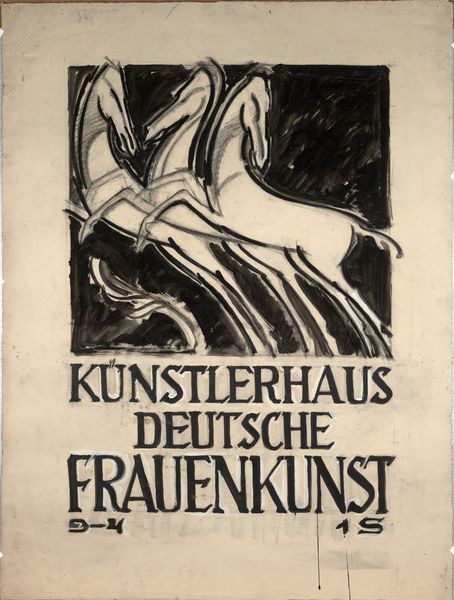
Titel: KÜNSTLERHAUS; DEUTSCHE FRAUENKUNST
Künstler: Johanna Kampmann-Freund
Standort: Wien
Institution: Albertina, Wien
Schlagwörter: weiß, frauen, bewegung, schwarz, zeichnung, tier, tiere, schlank, drei, blatt, pferd, pferde, sprung, schrift, werbung, jugendstil, tusche, buch, druck, titel, schwarzweiß, text, buchstaben, dynamik, plakat, titelblatt, worte, reklame, schimmel, titelbild, ausstellung, diagonal, springen, nüstern, einladung, galopp, aufbäumen, grazil, plakate, tuschezeichnung, deutsche, springend, frauenkunst, scchwarz, 4, 1. stock, scheuend, künstlerhaus, künstlerhaus deutsche frauenkunst, künstlerhau, pferde schwarz, 1s